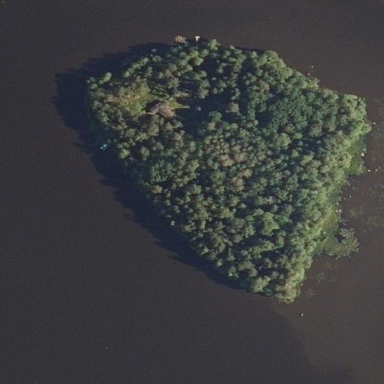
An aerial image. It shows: Islet.